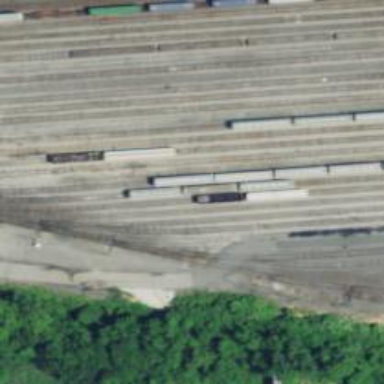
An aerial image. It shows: Railway yard.